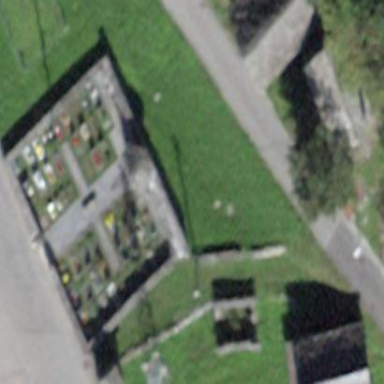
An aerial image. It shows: Graveyard.